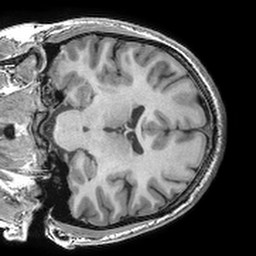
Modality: T1w
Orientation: coronal
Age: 21
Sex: female